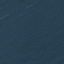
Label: Forest